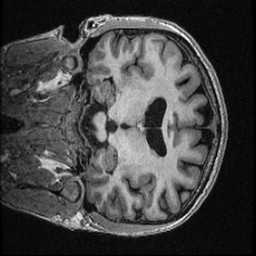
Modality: T1w
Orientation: coronal
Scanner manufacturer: ge
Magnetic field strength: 3 T
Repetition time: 0.006736 s
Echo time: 0.002996 s